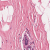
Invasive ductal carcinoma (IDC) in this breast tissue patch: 0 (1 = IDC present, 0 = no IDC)